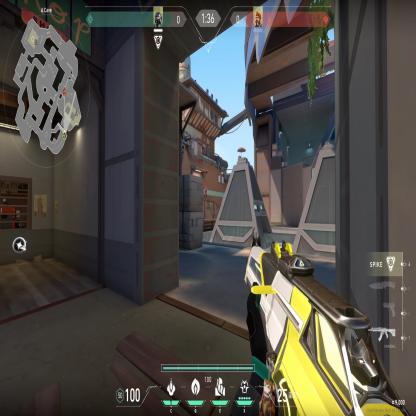
Label: enemy